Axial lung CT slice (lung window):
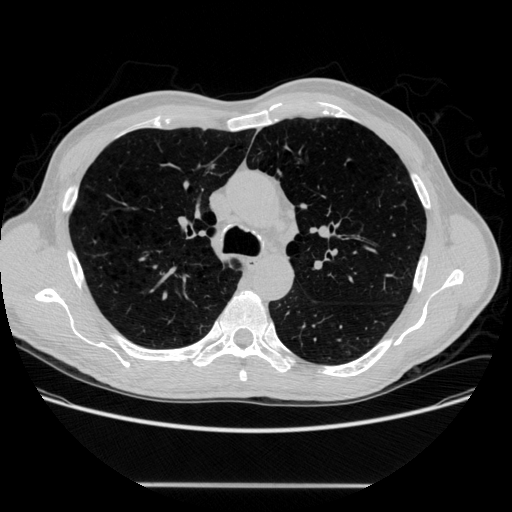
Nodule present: no